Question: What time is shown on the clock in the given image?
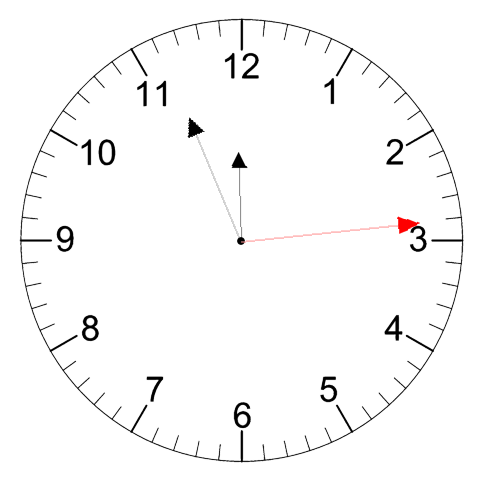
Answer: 11:56:14